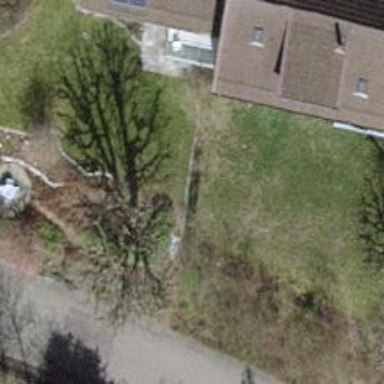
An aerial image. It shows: Urban tree adds touch of nature to the surroundings.